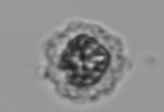
Label: Emiliania_huxleyi